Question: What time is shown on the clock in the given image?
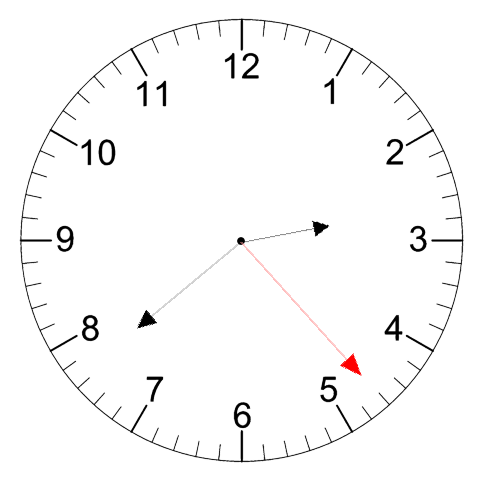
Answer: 02:38:23